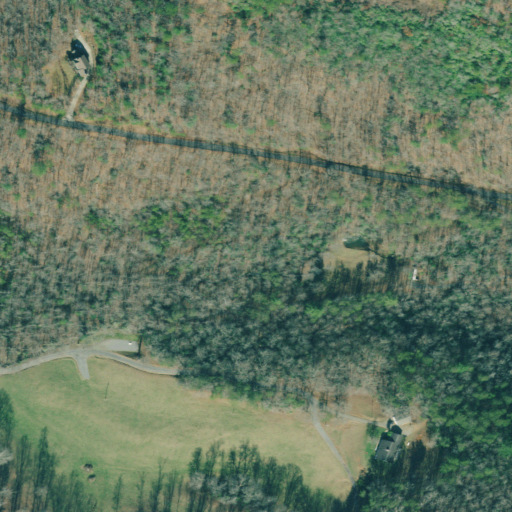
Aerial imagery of valley in Georgia named Pine Cove containing deciduous forest, mixed forest, pasture, and open development